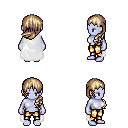
a pixel art fantasy rpg character, female body template, dark elf, purple skin, white cape, gold greaves, white blonde left-swept hairstyle, four views (front, back, left, right), 2x2 character sprite sheet, small pixel art, hard edges, no anti-aliasing